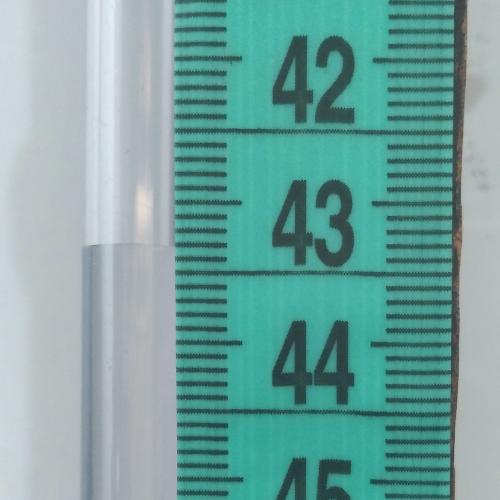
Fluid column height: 43.3 cm